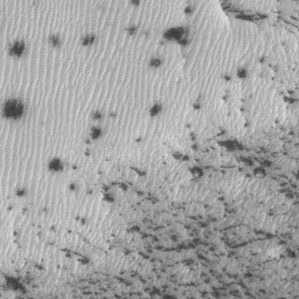
Label: frost